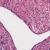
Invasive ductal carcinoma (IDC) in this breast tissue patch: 1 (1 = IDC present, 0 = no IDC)